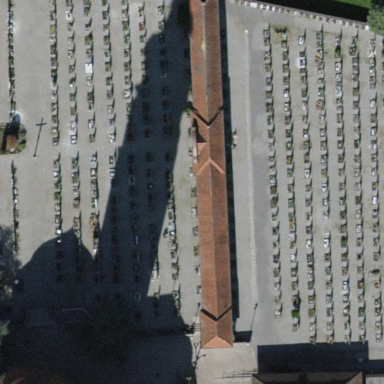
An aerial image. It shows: Cemetery.